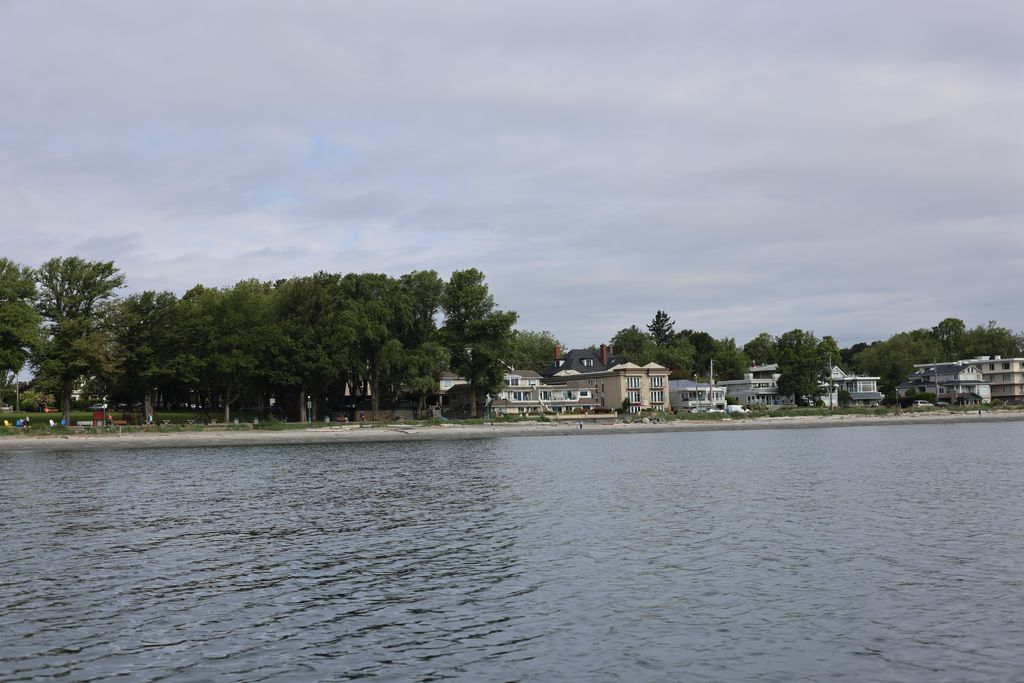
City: victoria